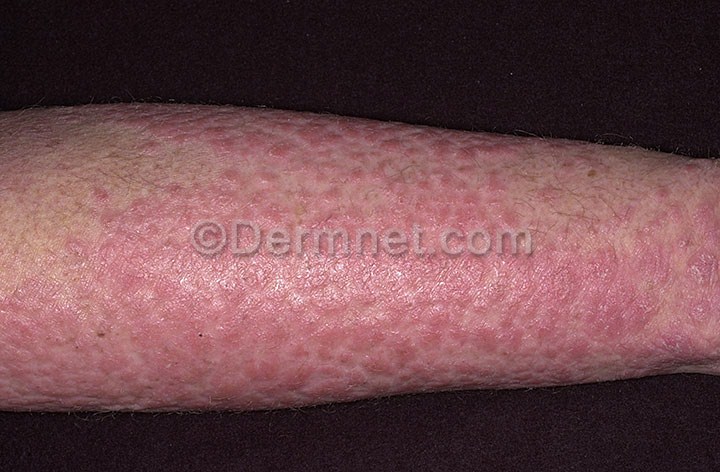
Disease: Psoriasis pictures Lichen Planus and related diseases